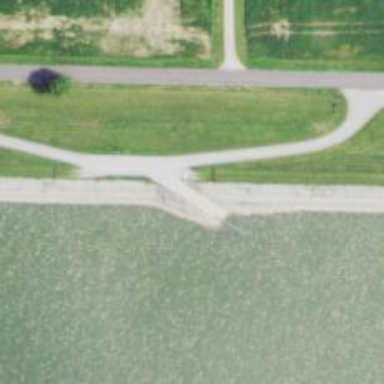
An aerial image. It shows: Slipway for leisure land vehicles on service road.